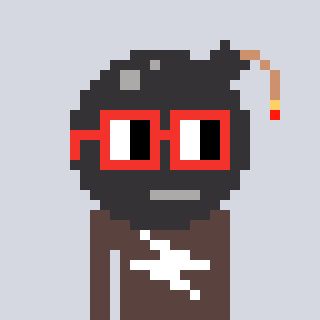
a pixel art character with square red glasses, a bomb-shaped head and a darkbrown-colored body on a cool background